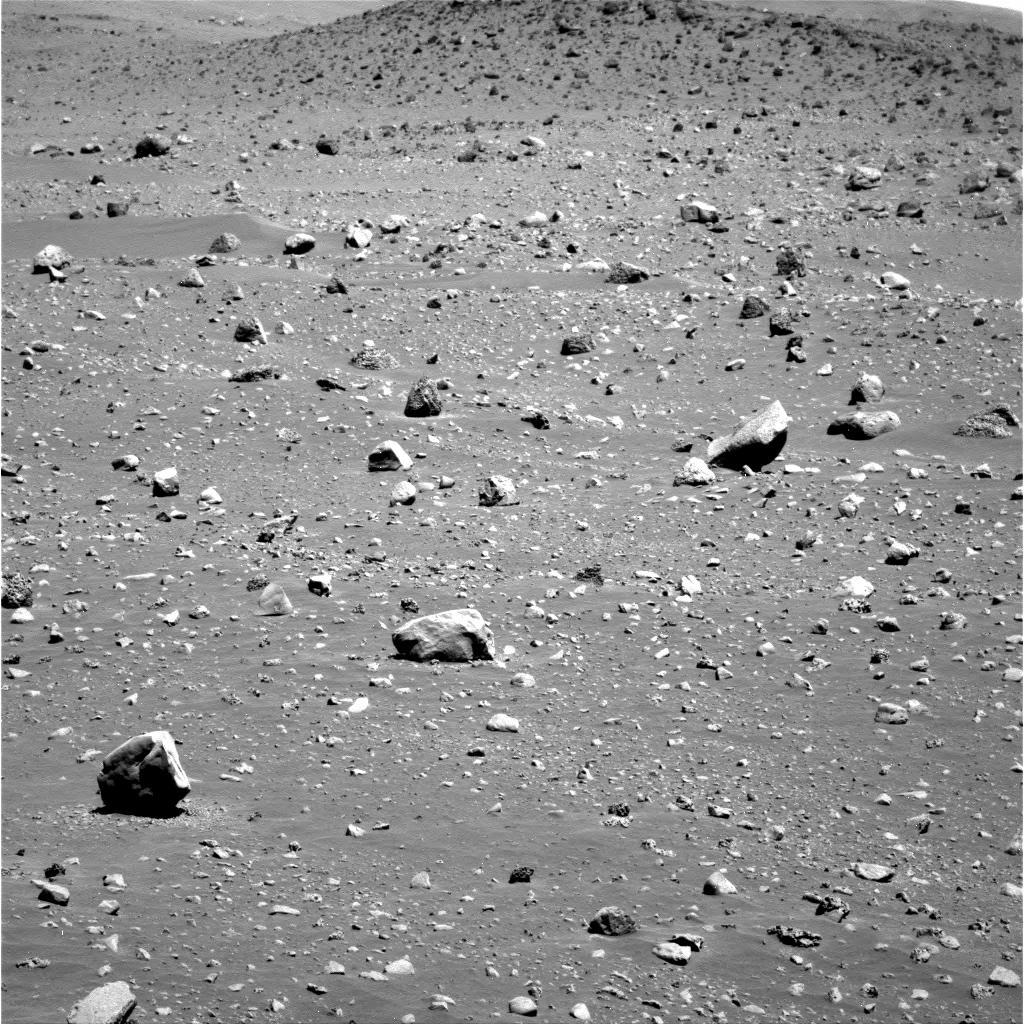
Terrain classes present: Gravel / Sand / Soil, Rock, Sky / Distant Mountains